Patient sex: M
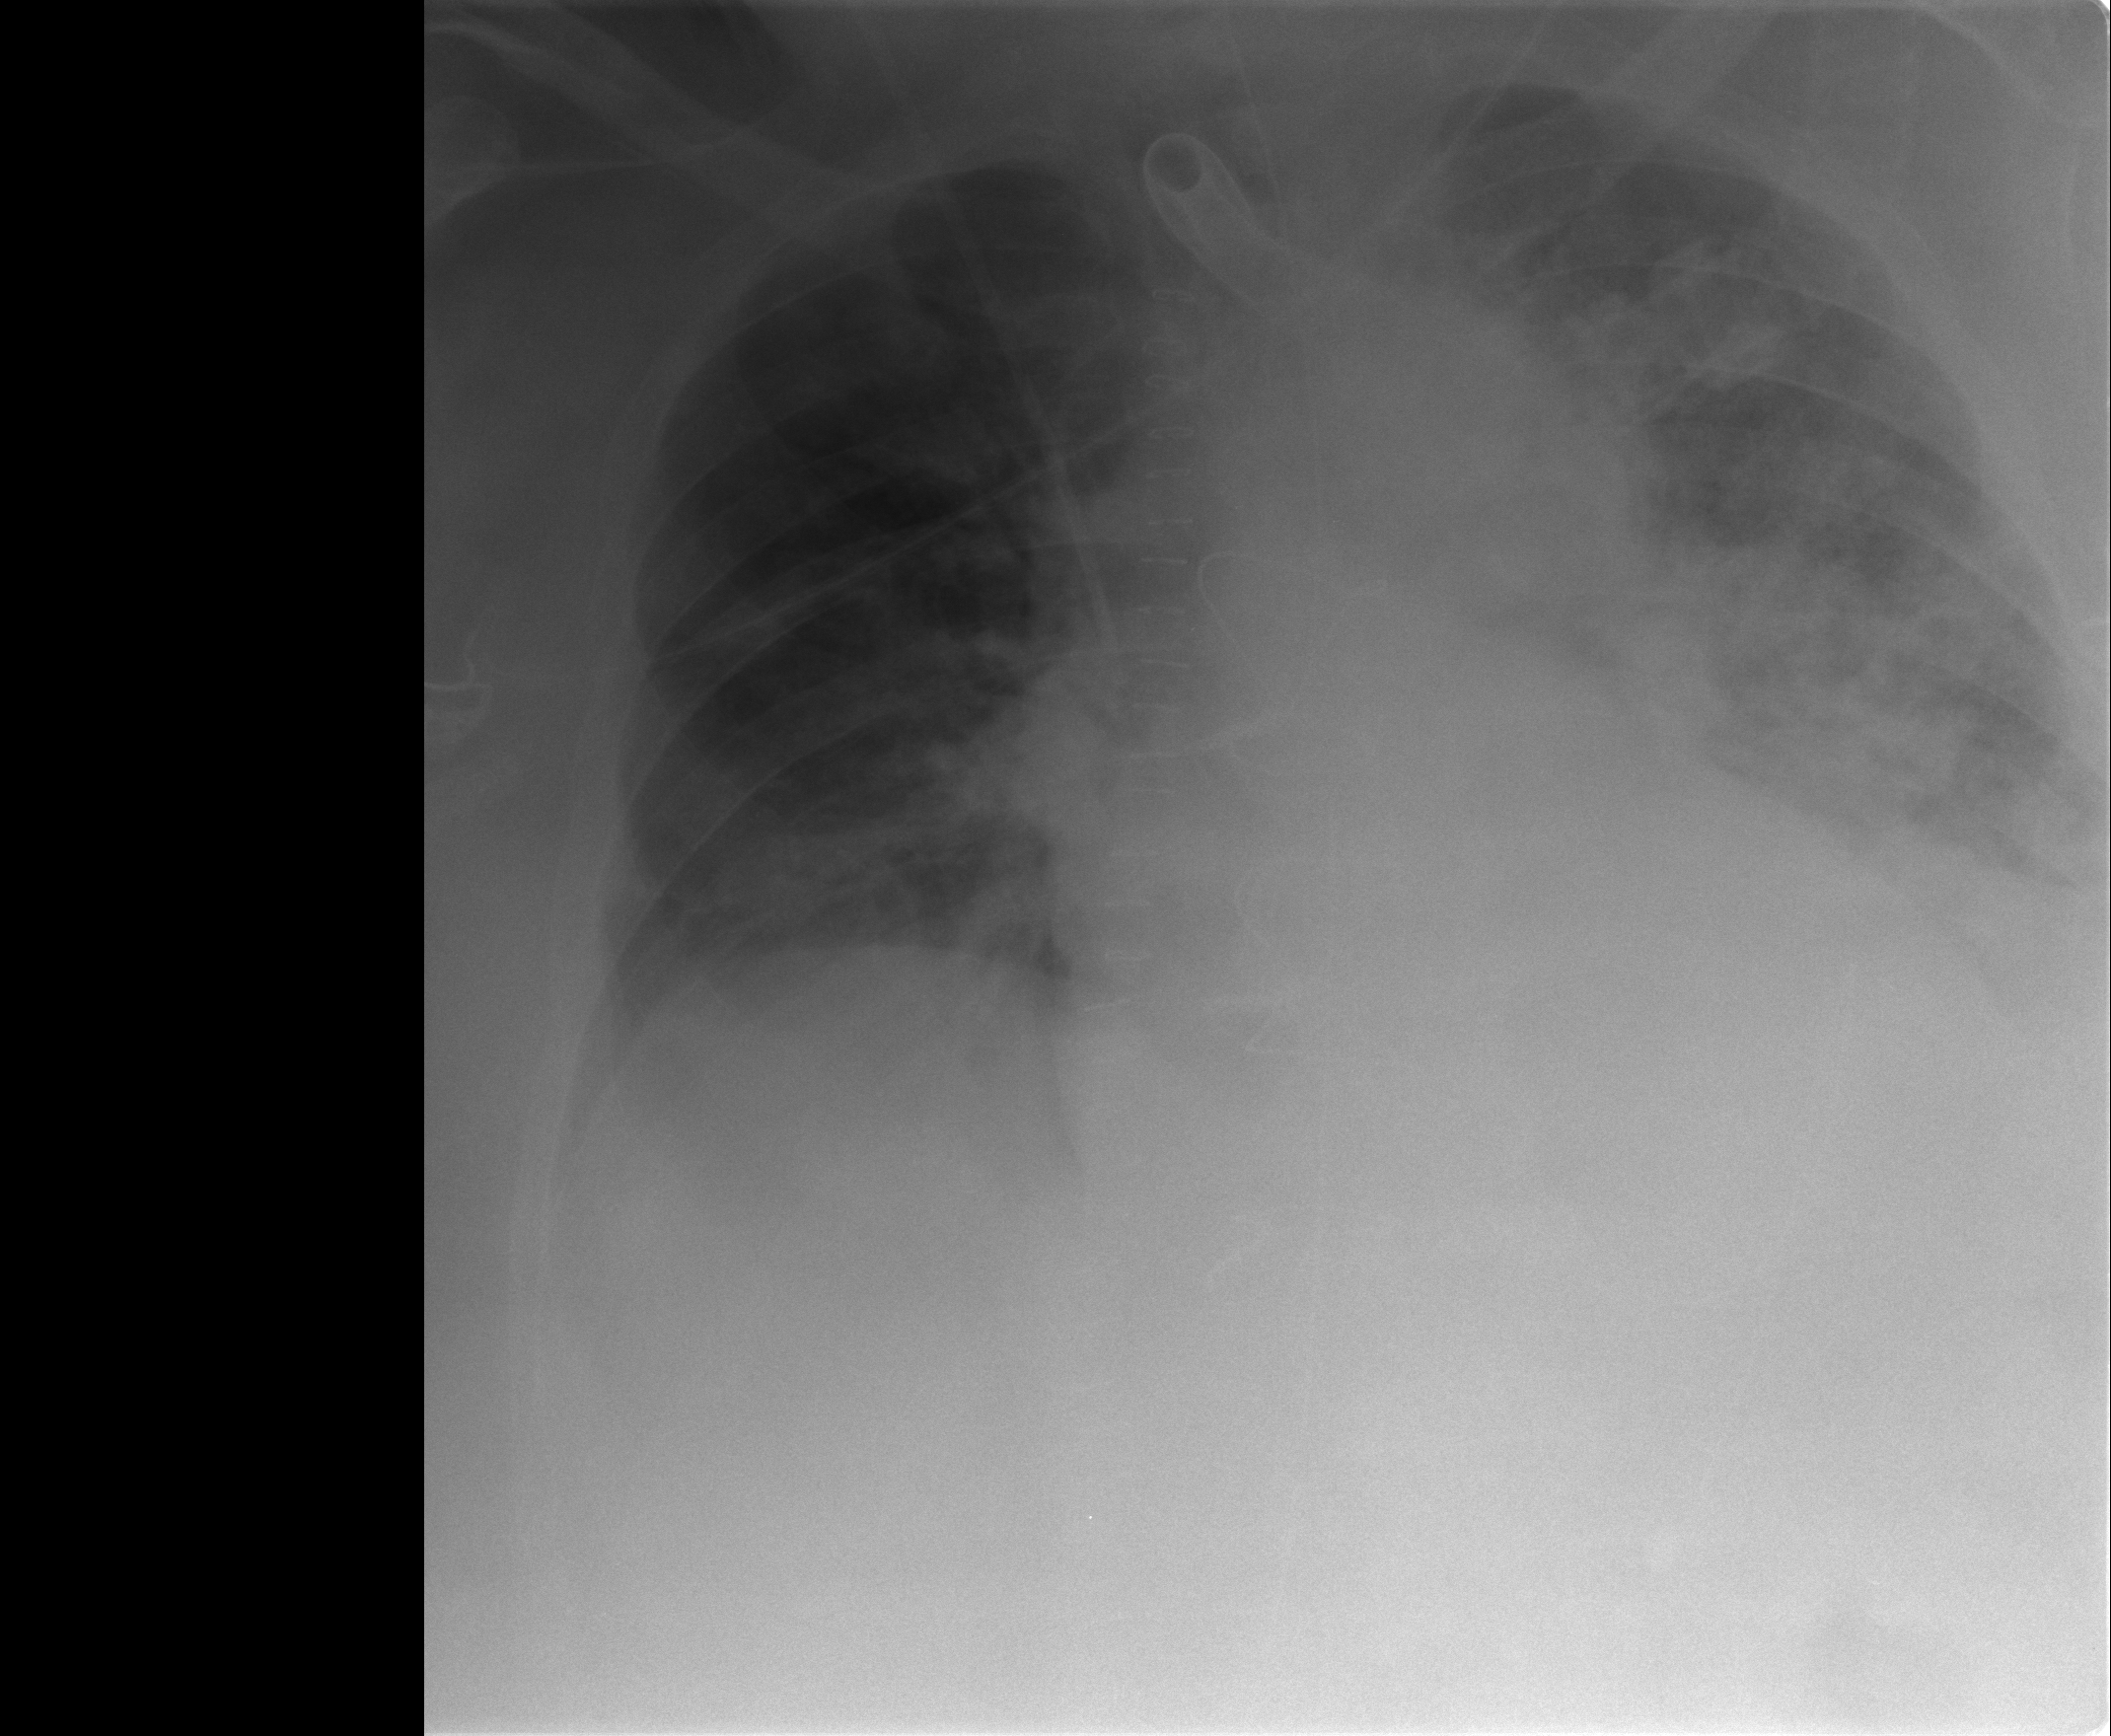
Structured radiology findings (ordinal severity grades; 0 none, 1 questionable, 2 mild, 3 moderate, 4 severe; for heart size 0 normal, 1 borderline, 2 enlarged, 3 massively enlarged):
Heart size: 2
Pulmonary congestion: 2
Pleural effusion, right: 0
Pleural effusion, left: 2
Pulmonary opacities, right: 2
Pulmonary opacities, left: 3
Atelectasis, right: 2
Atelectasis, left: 3